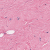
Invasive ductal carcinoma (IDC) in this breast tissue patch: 0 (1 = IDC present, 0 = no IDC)